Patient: sex F, age 41
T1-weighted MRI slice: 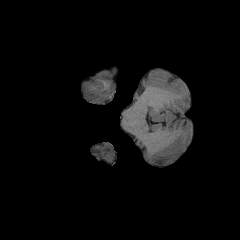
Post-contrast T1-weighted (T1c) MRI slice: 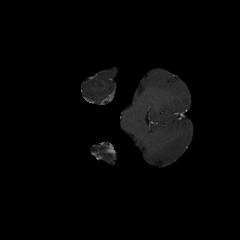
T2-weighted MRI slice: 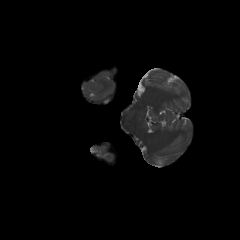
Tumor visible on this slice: no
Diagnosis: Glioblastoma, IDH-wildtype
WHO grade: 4